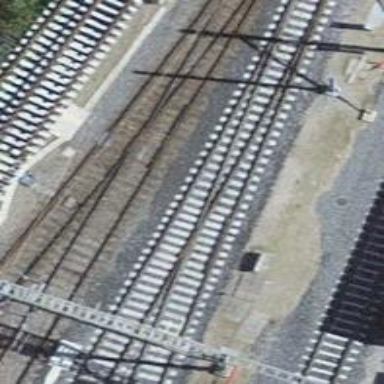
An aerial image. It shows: Single-track electrified railway yard with contact line electrification.